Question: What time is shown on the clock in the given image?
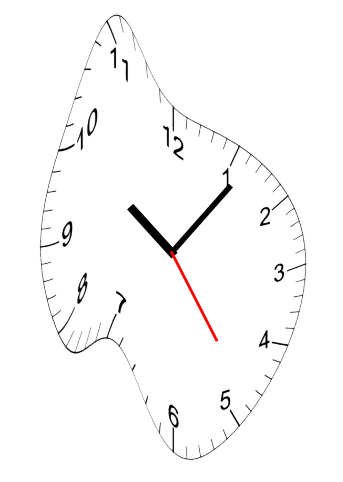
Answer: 10:06:24